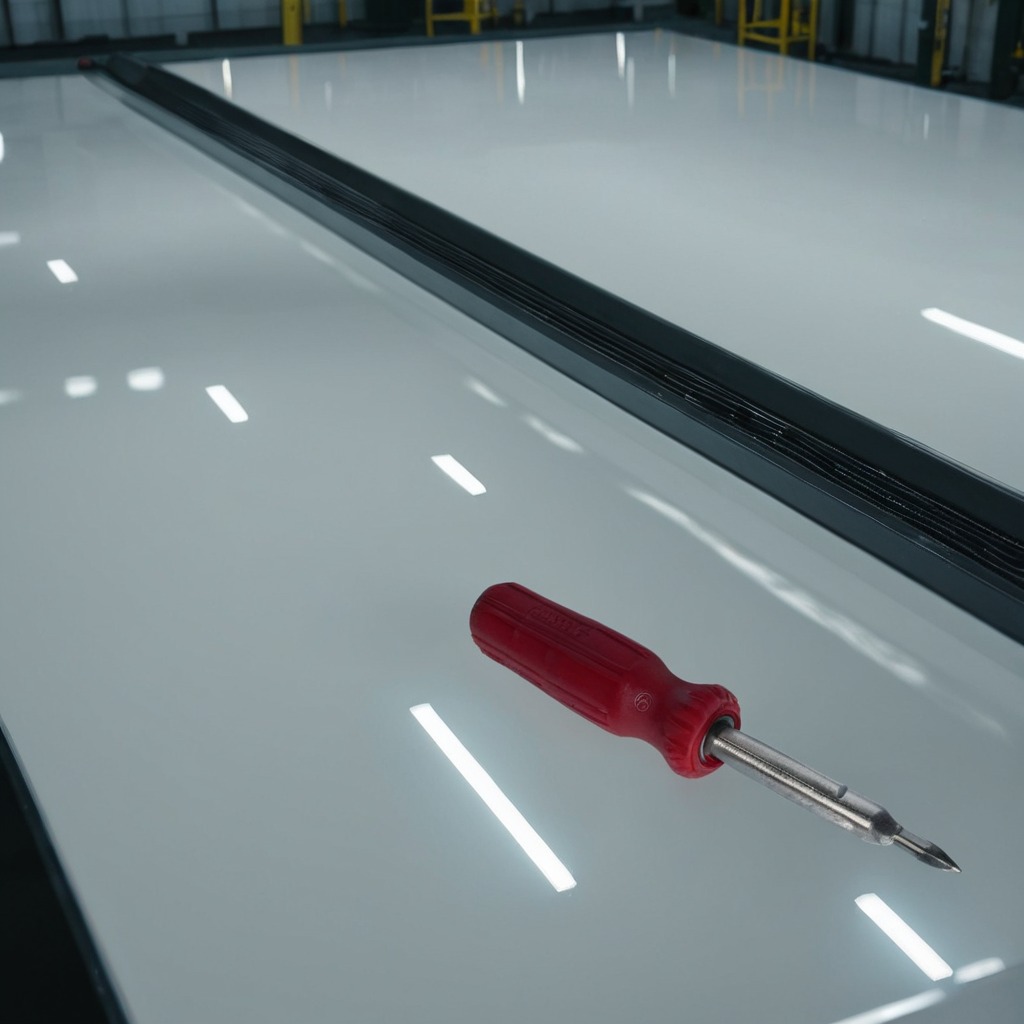
A screwdriver is lying on the table.